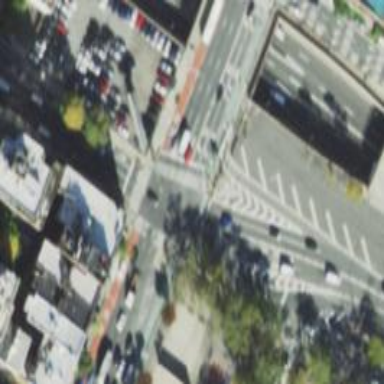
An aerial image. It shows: Asphalt footway on traffic island.